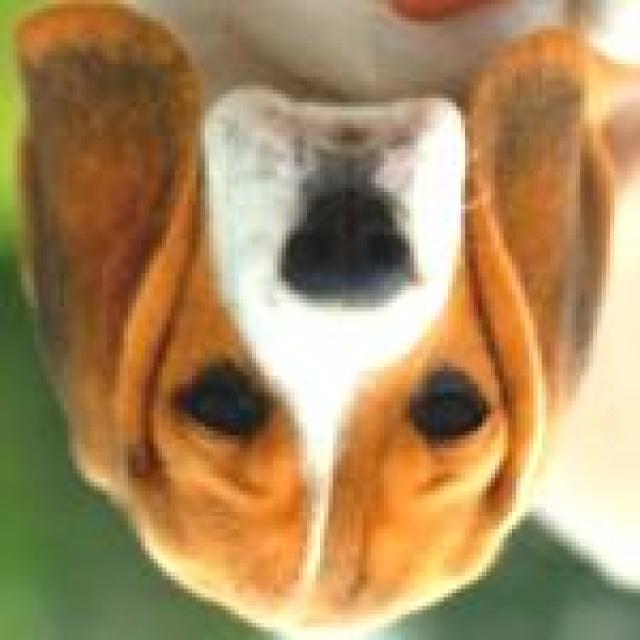
Healthy canine skin — no visible lesions, inflammation, or abnormalities. The skin and coat appear normal.